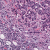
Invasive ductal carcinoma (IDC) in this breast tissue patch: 1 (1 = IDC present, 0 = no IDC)